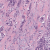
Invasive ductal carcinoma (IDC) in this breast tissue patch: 1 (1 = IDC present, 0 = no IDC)